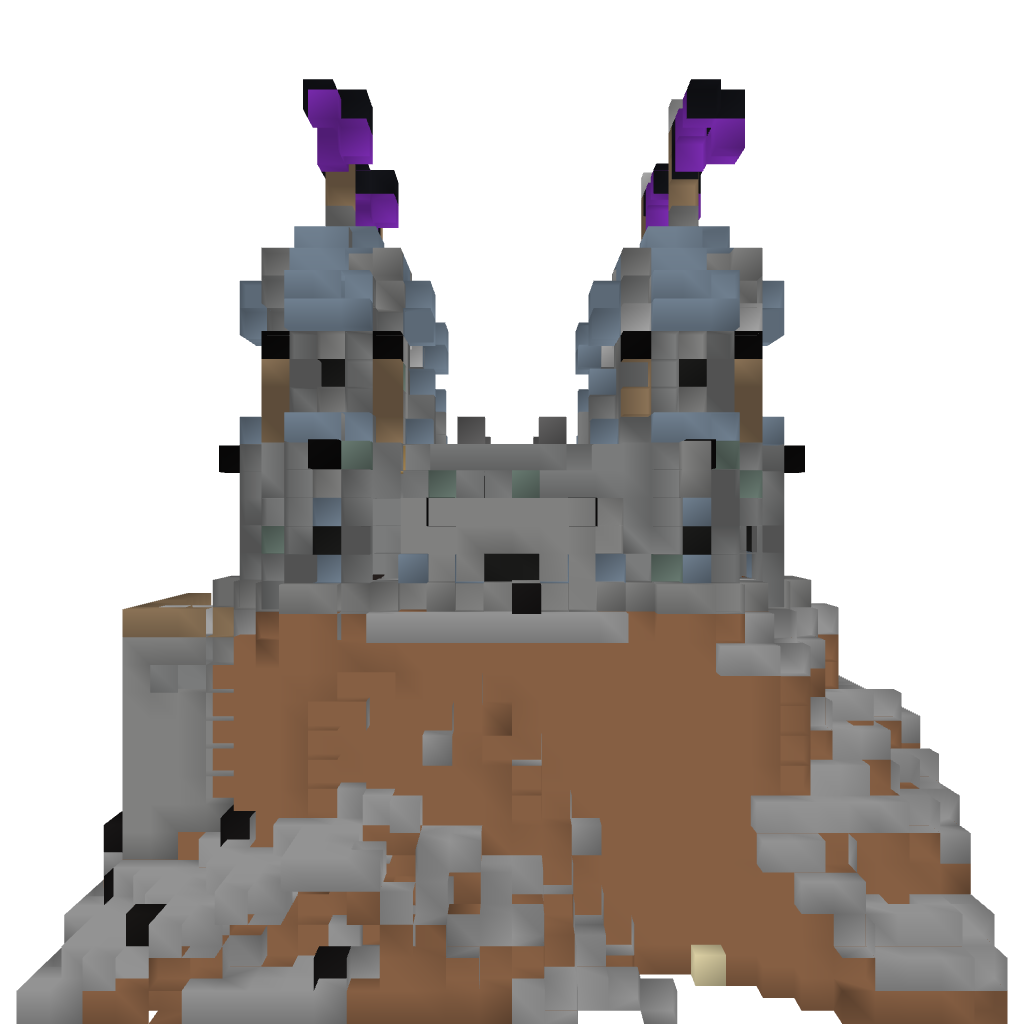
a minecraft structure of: Small Castle